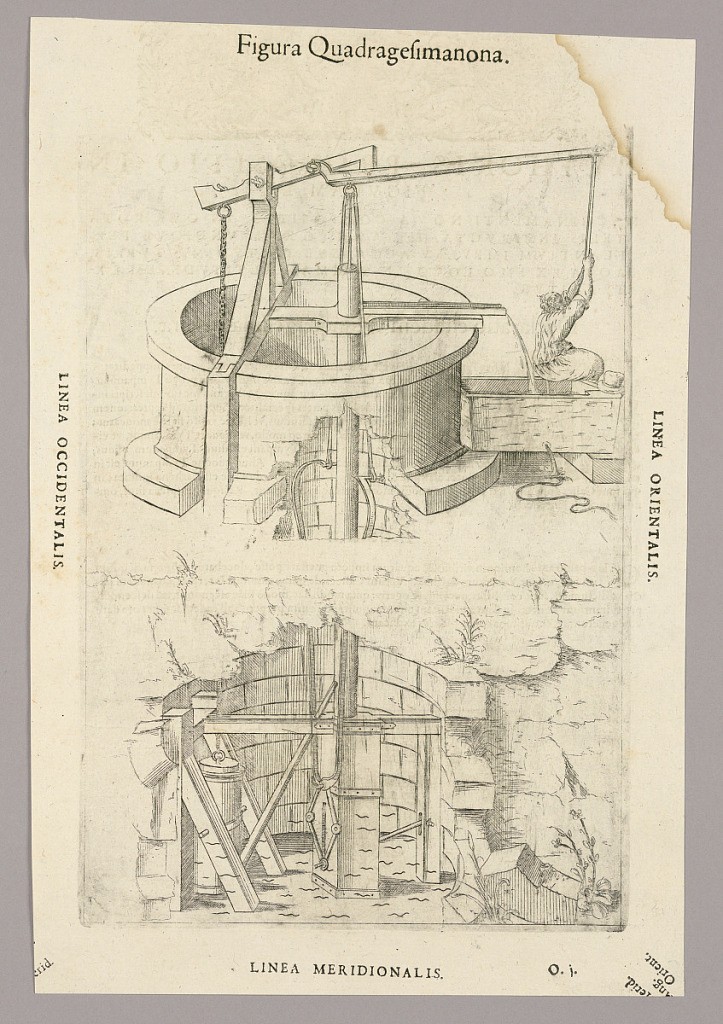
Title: Plate XLIX from Theatrum instrumentorum et machinarum
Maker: Julio Paschale
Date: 1582
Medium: Woodcut on paper
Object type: Print
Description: Pump run by a man, upper right, moving lever to raise and lower a weight, lower left. Water running into trough below man. Bottom of well shown below. Description in Latin on verso of 1949-152-246.